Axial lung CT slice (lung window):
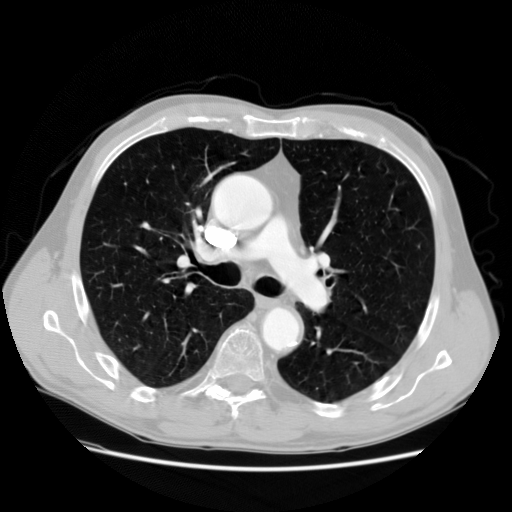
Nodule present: no